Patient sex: M
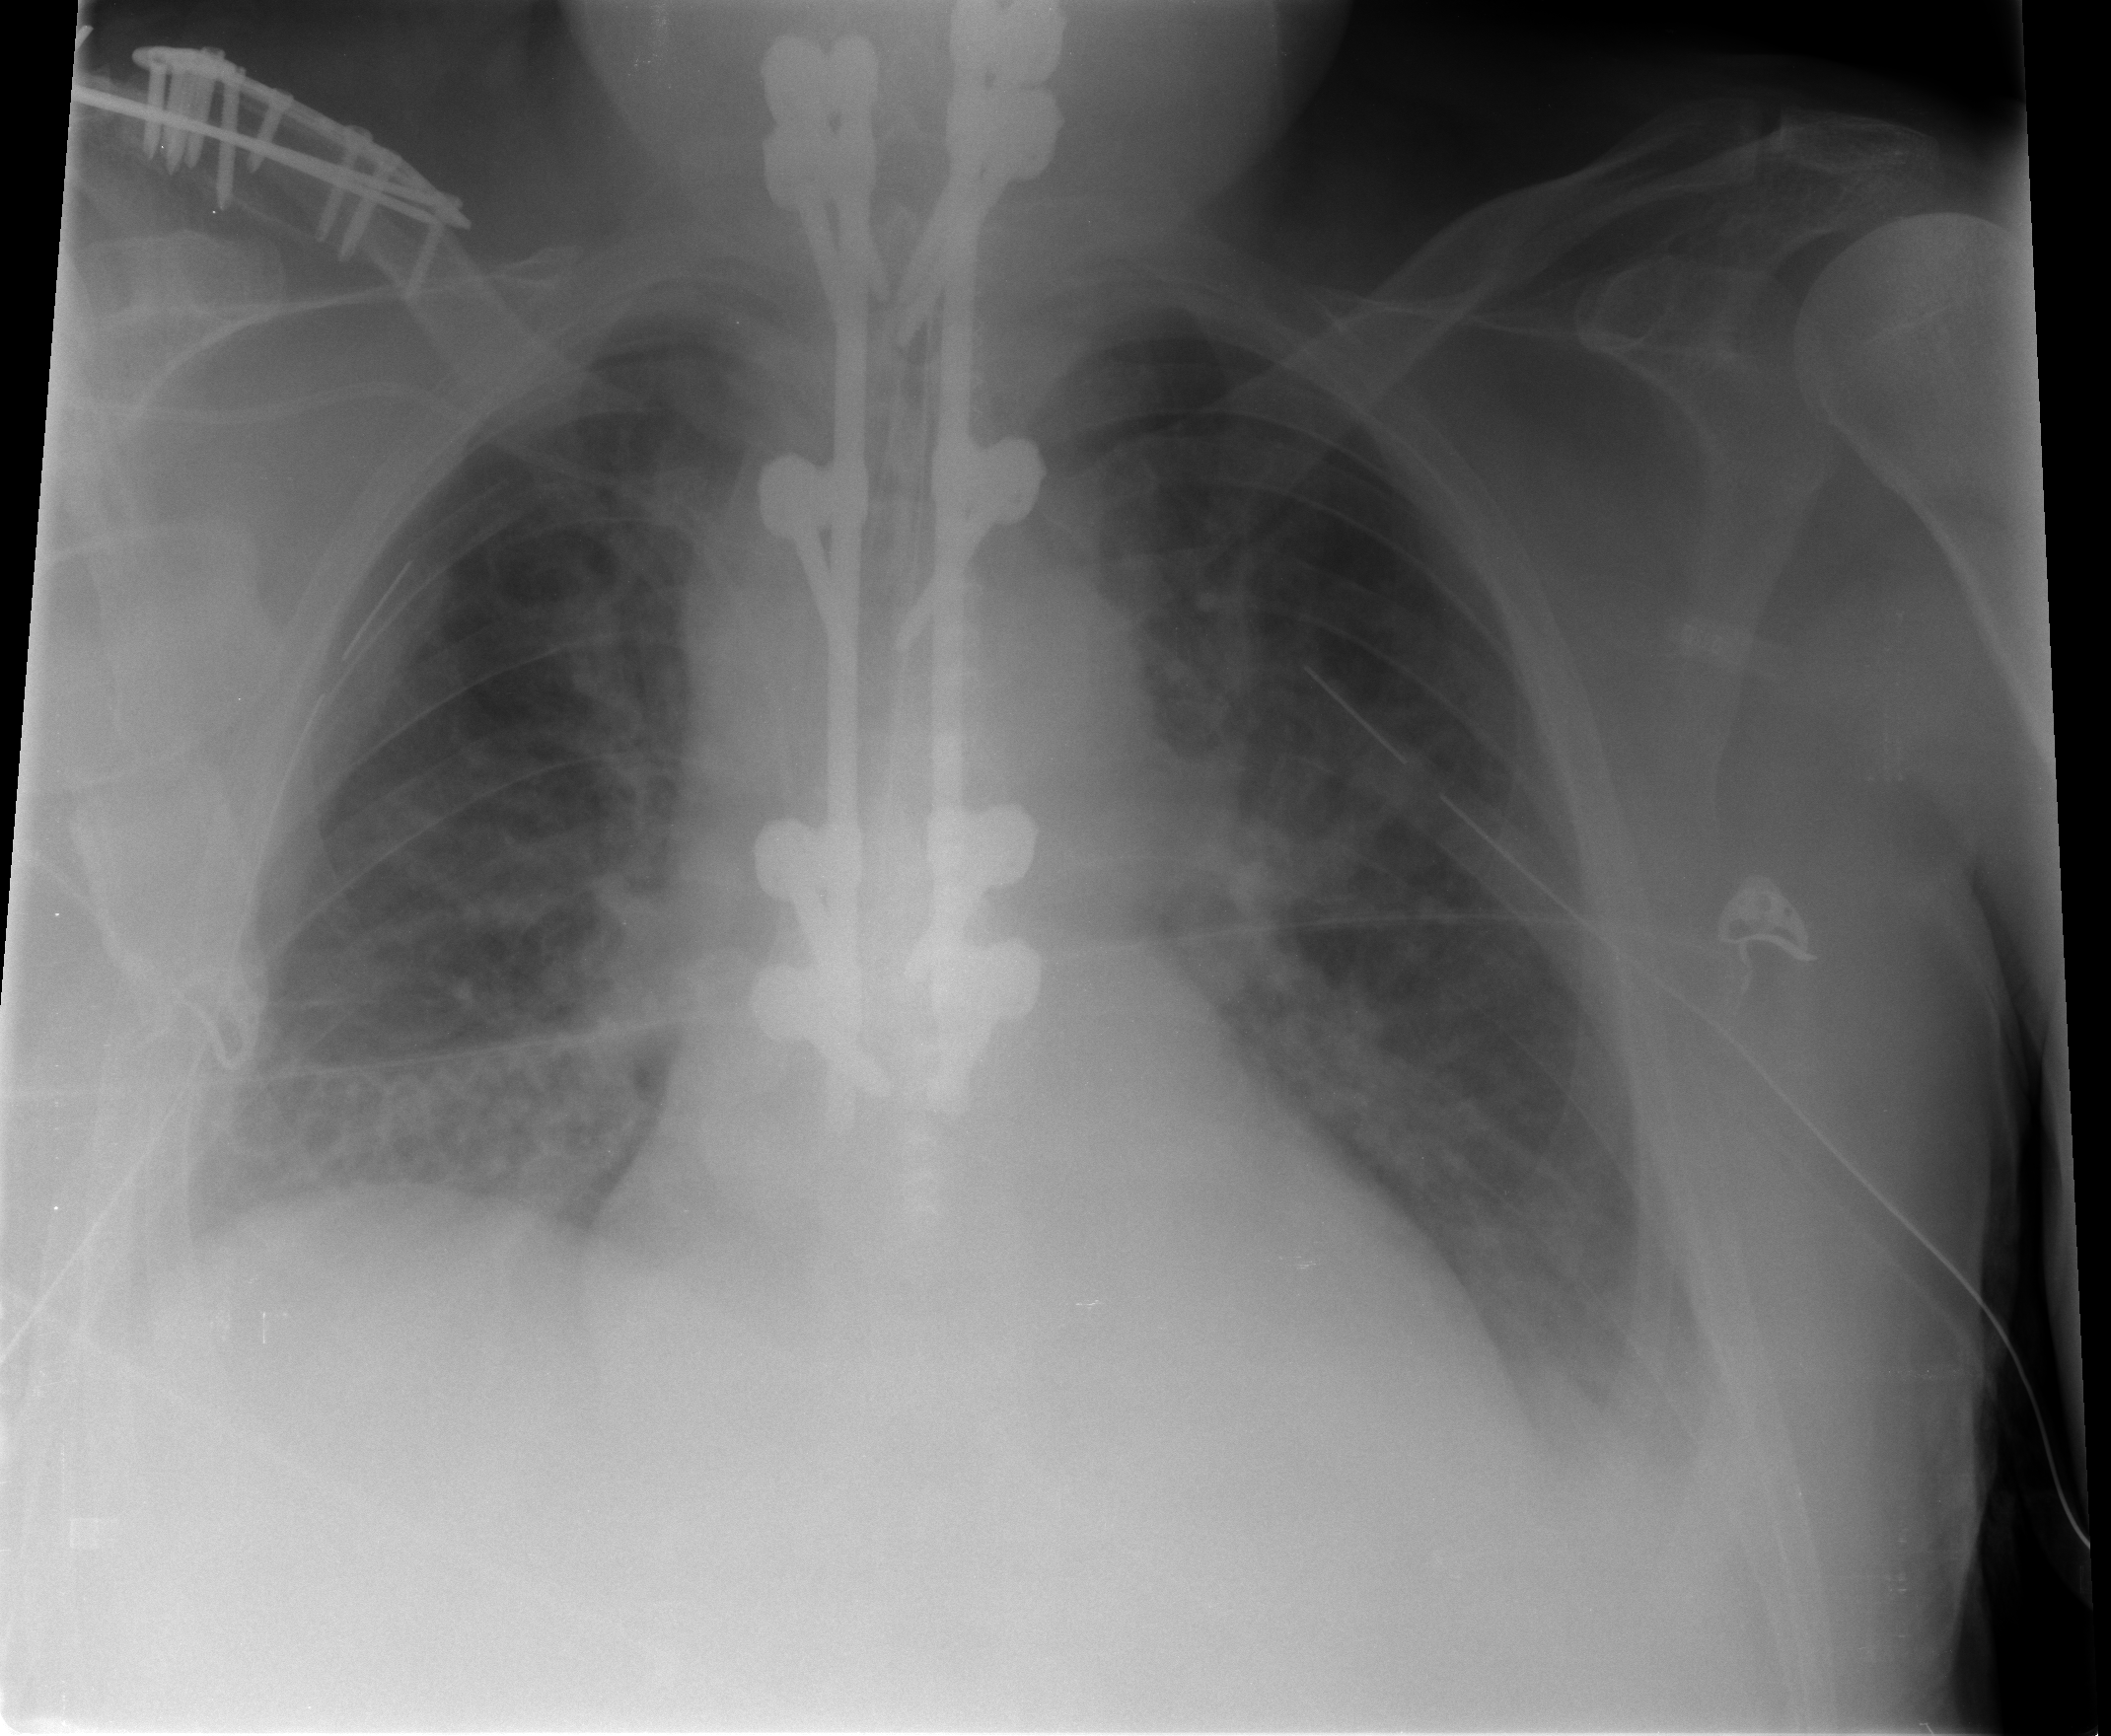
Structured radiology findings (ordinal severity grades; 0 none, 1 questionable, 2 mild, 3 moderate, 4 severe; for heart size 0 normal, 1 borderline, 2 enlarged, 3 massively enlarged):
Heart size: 2
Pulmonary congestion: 2
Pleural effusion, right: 0
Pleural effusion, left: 1
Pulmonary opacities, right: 0
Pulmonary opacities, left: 1
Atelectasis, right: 2
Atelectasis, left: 1